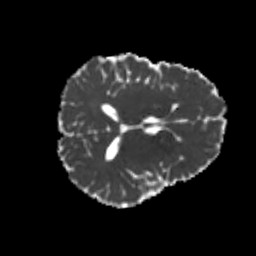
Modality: MD
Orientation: axial
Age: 18
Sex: male
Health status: healthy
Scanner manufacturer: philips
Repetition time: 7.393 s
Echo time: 0.08599 s